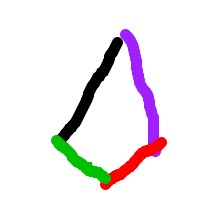
Shape: kite